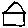
Label: house